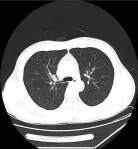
Abdominal and chest computed tomography (CT) scans before and after mucor infection. (A) The pre-transplant chest CT is presented without obvious abnormality.
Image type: radiology (ct)